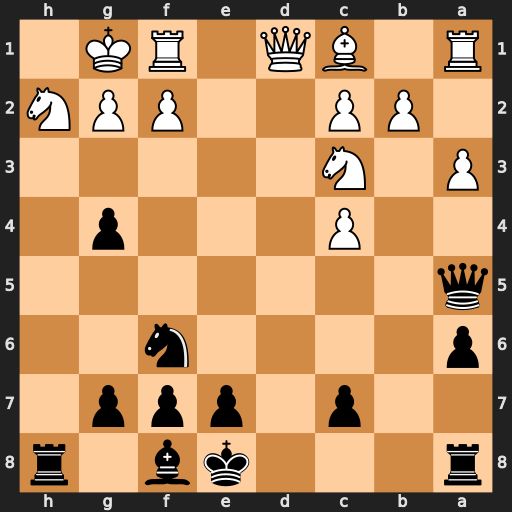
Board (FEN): r3kb1r/2p1ppp1/p4n2/q7/2P3p1/P1N5/1PP2PPN/R1BQ1RK1
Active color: b
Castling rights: kq
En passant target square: -
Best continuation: Qe5 Re1 Qxh2+